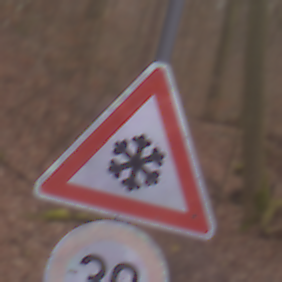
Verkehrszeichen: SchneeOderEisglaette
Zusatzzeichen unten: Geschwindigkeit30
Umgebung: Outdoor, Nature
Tageszeit: Midday
Wetter: Overcast
Licht: Natural
Jahreszeit: Autumn
Kontrast: LowContrast